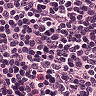
Metastatic tissue present: no